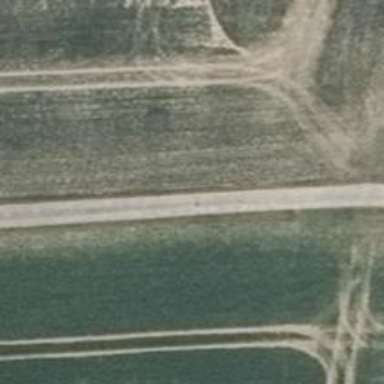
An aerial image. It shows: Paved track with grade 2 quality surface.